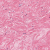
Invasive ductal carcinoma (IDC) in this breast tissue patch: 0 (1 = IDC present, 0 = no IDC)